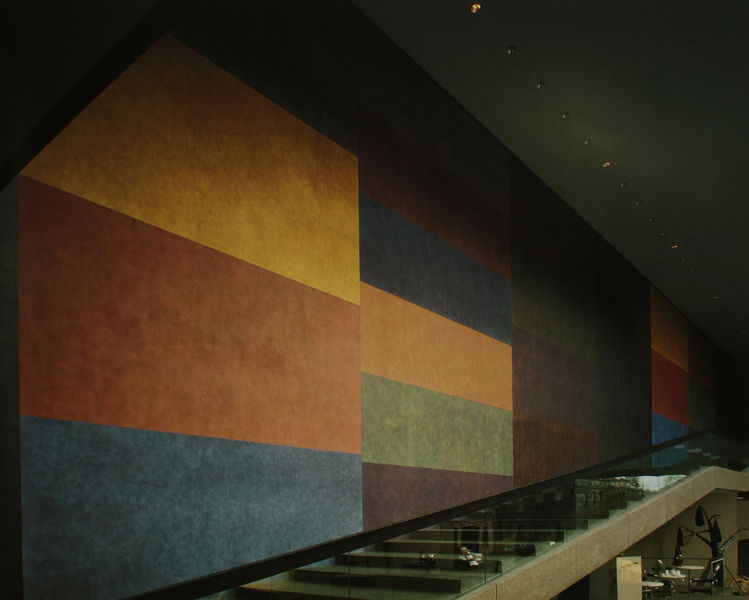
Titel: Installation
Künstler: Sol Lewitt
Standort: Pittsburgh (Pennsylvania)
Institution: Carnegie Museum of Art
Schlagwörter: blau, gelb, grün, komposition, braun, cafe, glas, grau, lampe, lampen, lichter, marmor, orange, raum, schwarz, stuhl, tisch, gebäude, haus, rot, muster, wand, architektur, stein, innenraum, felder, spiegelung, gold, decke, innen, skulptur, hellblau, farbig, farben, flächen, modern, mauer, farbe, formen, hellgrün, lila, violett, beleuchtung, matt, treppe, wandmalerei, aufgang, geländer, stufe, stufen, reflexion, halle, foto, fotografie, rechtecke, beton, kunst, photo, bauhaus, diagonal, farbfoto, treppenhaus, diagonale, diagonalen, gedeckte farben, museum, farbfelder, stahl, photografie, vitrinen, grlb, auditorium, architekturfotografie, bistro, strahler, musiksaal, betongrau, glasgeländer, vorlesungssaal